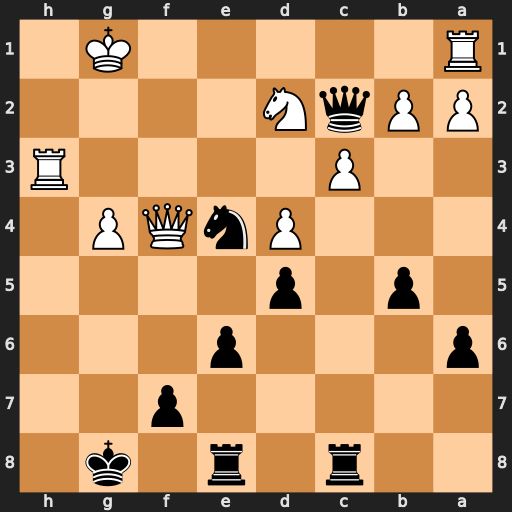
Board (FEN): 2r1r1k1/5p2/p3p3/1p1p4/3PnQP1/2P4R/PPqN4/R5K1
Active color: b
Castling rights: -
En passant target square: -
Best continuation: Qxd2 Qxd2 Nxd2